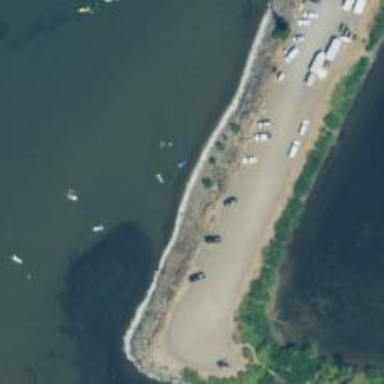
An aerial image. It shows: Slipway on leisure land for windsurfing.